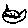
Label: cat